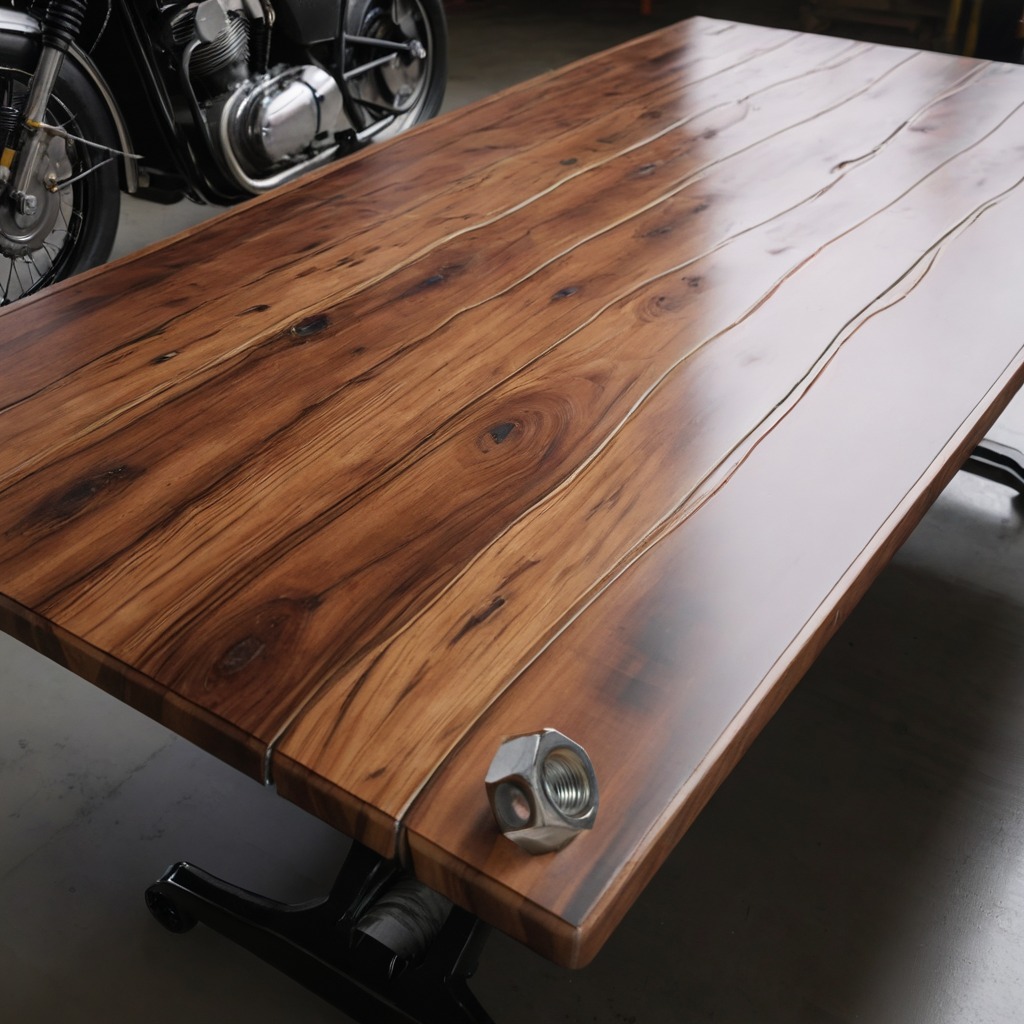
A metal nut is lying on the oil-spilled wooden table in a vintage motorcycle garage.